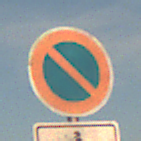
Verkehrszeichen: EingeschraenktesHalteverbot
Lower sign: HinweisDurchSinnbild18
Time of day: SunriseSunset
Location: Outdoor (Nature)
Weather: PartlyCloudy
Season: NotSpecified
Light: Natural